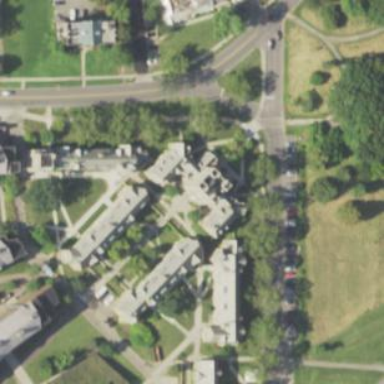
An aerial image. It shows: Dormitory building.